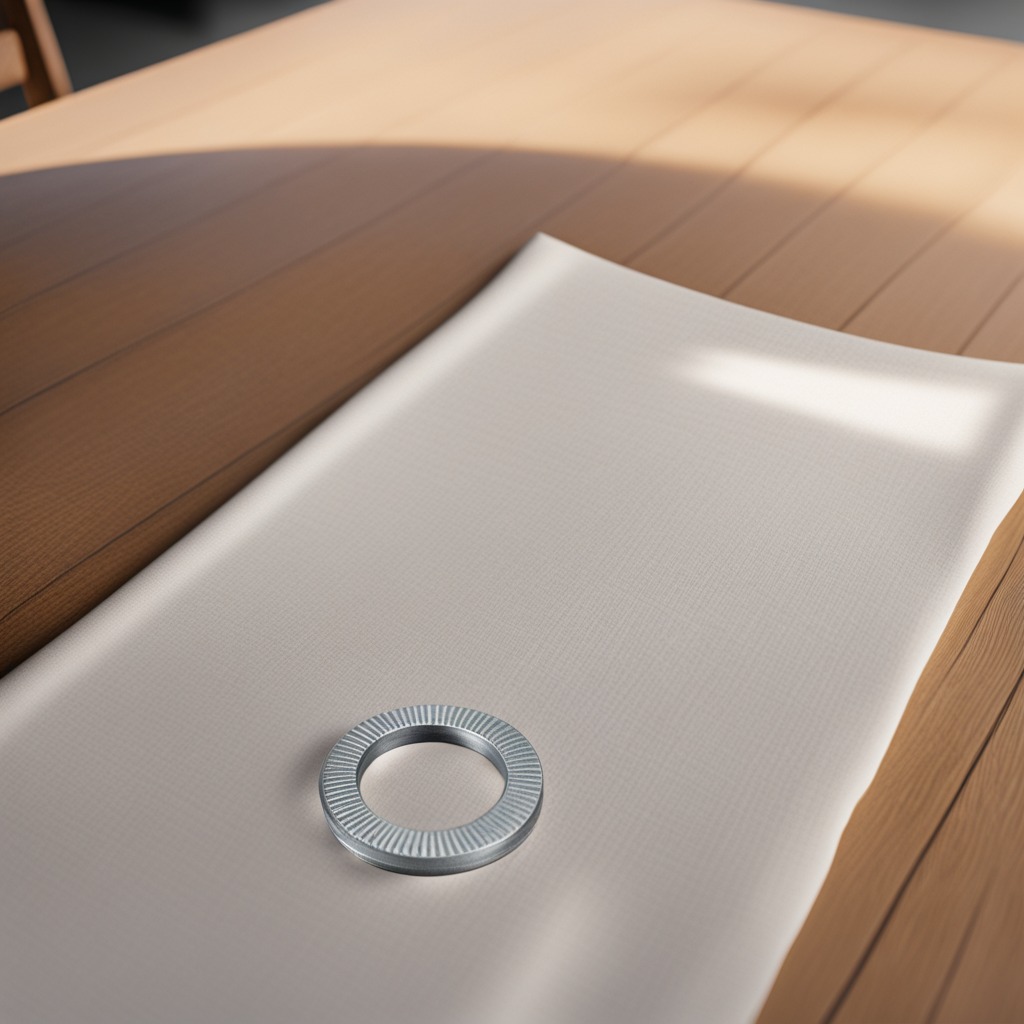
A flat metal washer lying on a wooden table in an outdoor workshop during daytime bright natural light soft shadows worn but beneath the cloth